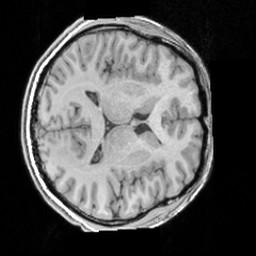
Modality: T1w
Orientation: axial
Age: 25
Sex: male
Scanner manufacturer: siemens
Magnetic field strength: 3 T
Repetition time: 1.63 s
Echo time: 0.00311 s